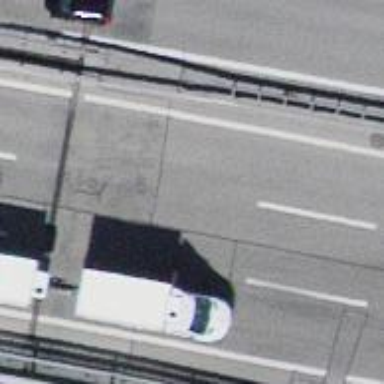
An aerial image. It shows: Asphalt bridge over motorway.